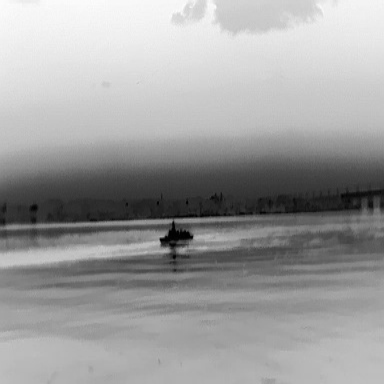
There is a warship in the infrared image.